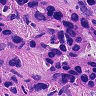
Metastatic tissue present: yes